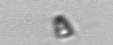
Label: Pyramimonas